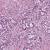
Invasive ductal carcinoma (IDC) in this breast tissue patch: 1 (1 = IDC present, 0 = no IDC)